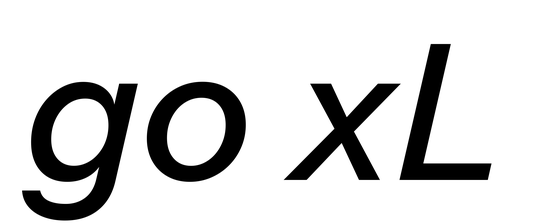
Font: InstrumentSans-Italic_Medium_Italic